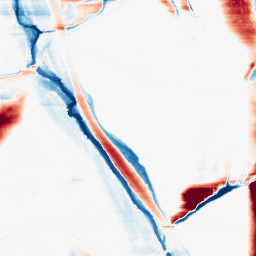
Category: morphological
Decomposition family: morphological_rect
Decomposition parameters: operation: average
width: 50
height: 3
Upsampling method: bspline
Upsampling parameters: scale: 8
Upsampling scale: 8